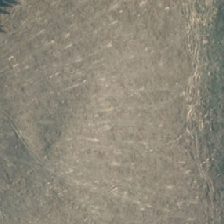
Land cover: harvested_forest